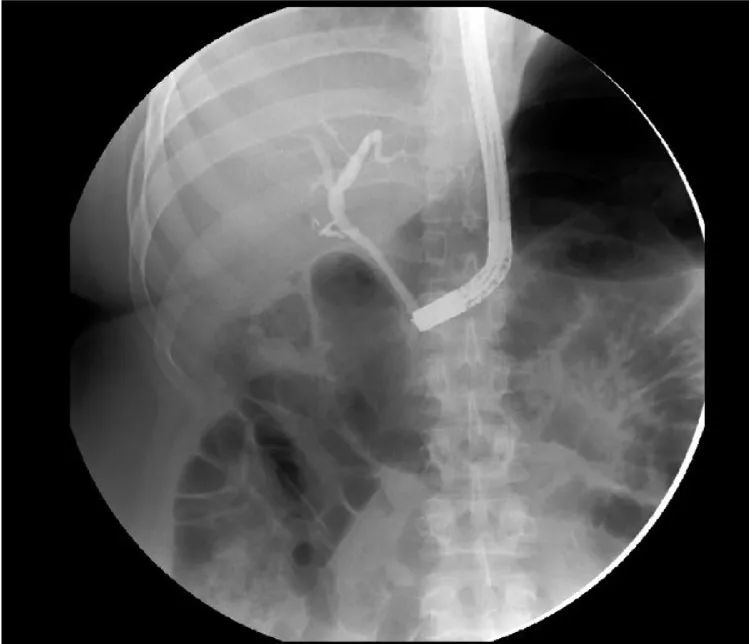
ERCP unable to visualize cystic duct.
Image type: radiology (x_ray)